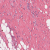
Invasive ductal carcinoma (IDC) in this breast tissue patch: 0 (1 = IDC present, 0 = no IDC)